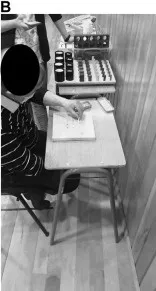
9-HPT.
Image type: radiology (x_ray)